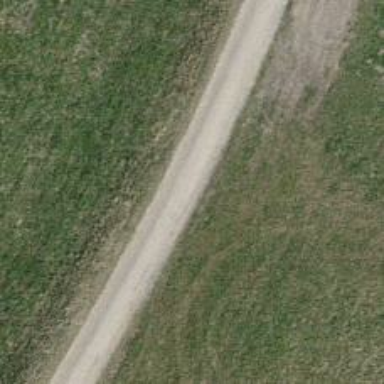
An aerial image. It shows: Gravel track with grade2 quality.